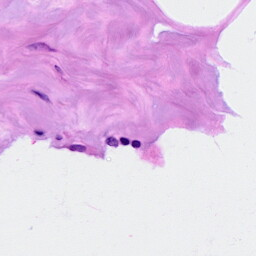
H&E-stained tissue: Breast